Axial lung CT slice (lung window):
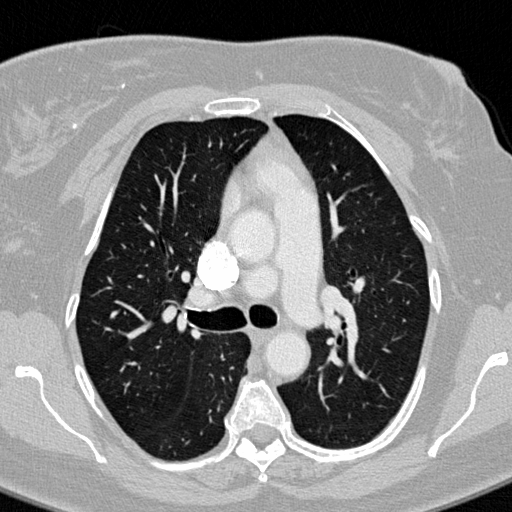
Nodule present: no